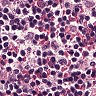
Metastatic tissue present: no